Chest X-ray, PA view. Patient: 57 years old, sex M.
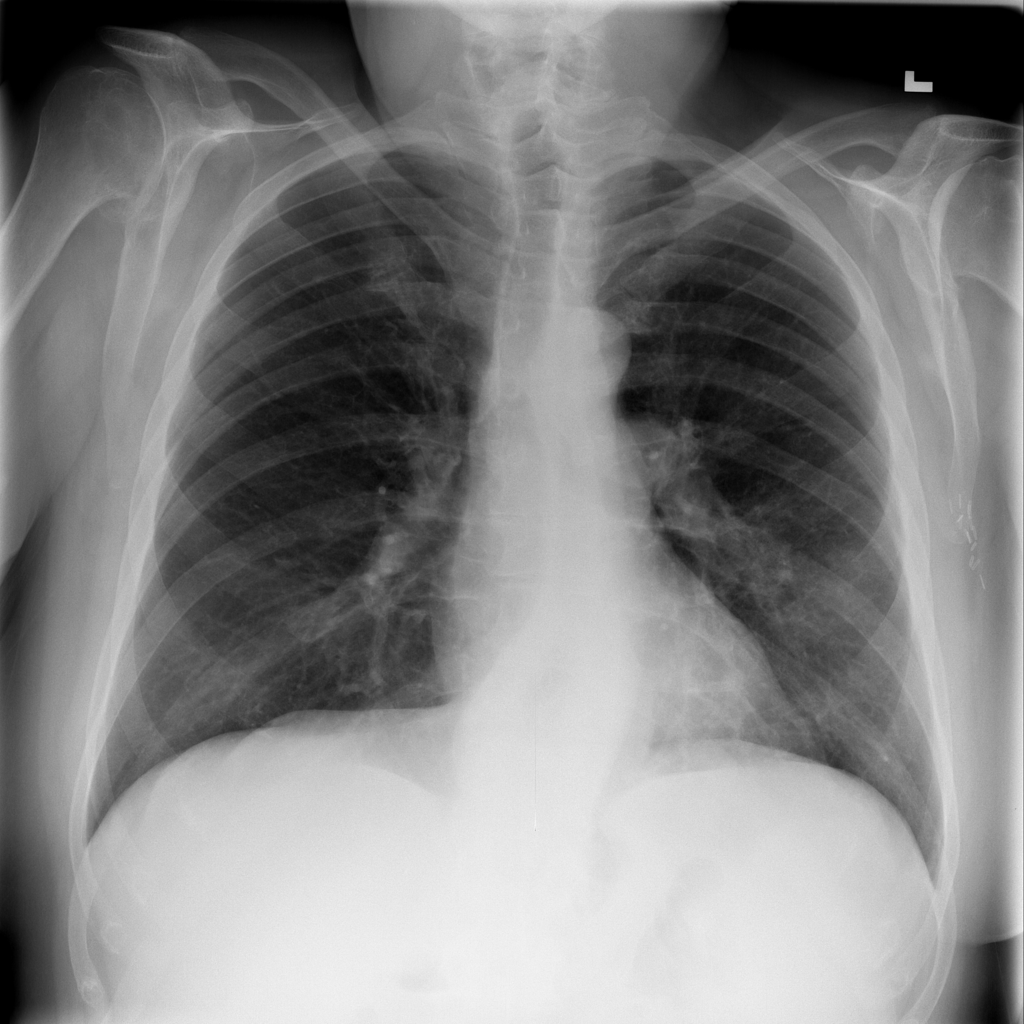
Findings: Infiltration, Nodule